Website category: phone
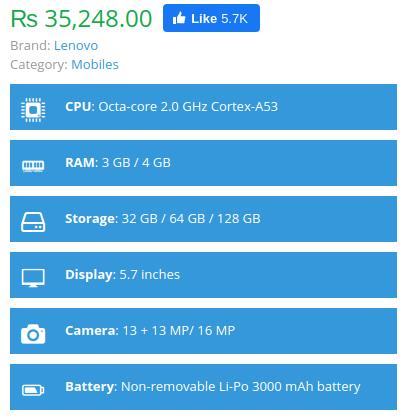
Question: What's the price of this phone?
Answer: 35,248.00

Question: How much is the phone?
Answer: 35,248.00

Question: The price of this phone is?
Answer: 35,248.00

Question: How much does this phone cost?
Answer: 35,248.00

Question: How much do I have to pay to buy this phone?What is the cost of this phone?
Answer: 35,248.00

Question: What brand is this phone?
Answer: Lenovo

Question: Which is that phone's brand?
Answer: Lenovo

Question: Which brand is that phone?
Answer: Lenovo

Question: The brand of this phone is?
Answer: Lenovo

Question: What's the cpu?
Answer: Octa-core 2.0 GHz Cortex-A53

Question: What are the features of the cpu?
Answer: Octa-core 2.0 GHz Cortex-A53

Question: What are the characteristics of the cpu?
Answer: Octa-core 2.0 GHz Cortex-A53

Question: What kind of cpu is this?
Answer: Octa-core 2.0 GHz Cortex-A53

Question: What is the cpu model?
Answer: Octa-core 2.0 GHz Cortex-A53

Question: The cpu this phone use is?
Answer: Octa-core 2.0 GHz Cortex-A53

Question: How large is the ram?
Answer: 3 GB / 4 GB

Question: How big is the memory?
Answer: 3 GB / 4 GB

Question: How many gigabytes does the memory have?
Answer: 3 GB / 4 GB

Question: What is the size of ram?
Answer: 3 GB / 4 GB

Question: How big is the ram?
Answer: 3 GB / 4 GB

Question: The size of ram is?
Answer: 3 GB / 4 GB

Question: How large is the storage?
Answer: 32 GB / 64 GB / 128 GB

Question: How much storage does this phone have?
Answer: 32 GB / 64 GB / 128 GB

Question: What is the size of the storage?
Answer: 32 GB / 64 GB / 128 GB

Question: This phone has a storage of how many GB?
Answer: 32 GB / 64 GB / 128 GB

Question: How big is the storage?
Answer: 32 GB / 64 GB / 128 GB

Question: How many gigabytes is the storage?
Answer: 32 GB / 64 GB / 128 GB

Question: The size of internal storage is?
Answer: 32 GB / 64 GB / 128 GB

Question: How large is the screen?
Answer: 5.7 inches

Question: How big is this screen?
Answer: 5.7 inches

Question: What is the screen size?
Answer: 5.7 inches

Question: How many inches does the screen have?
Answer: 5.7 inches

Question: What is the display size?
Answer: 5.7 inches

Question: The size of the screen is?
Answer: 5.7 inches

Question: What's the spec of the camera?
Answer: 13 + 13 MP/ 16 MP

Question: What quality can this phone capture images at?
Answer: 13 + 13 MP/ 16 MP

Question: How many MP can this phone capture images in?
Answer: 13 + 13 MP/ 16 MP

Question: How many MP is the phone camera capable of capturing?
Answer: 13 + 13 MP/ 16 MP

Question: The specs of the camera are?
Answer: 13 + 13 MP/ 16 MP

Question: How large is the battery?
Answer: Non-removable Li-Po 3000 mAh battery

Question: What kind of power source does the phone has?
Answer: Non-removable Li-Po 3000 mAh battery

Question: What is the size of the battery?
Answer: Non-removable Li-Po 3000 mAh battery

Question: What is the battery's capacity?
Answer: Non-removable Li-Po 3000 mAh battery

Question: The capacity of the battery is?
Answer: Non-removable Li-Po 3000 mAh battery